Question: When amount was collected for the particular fees type, the invoice row is repeating below the every fees type row, the invoice row need to show only below the paid fees type. Please refer image below.
Controller:
'''
public function issueAdvance($company_id){
if($this->session->userdata("is_active") == 1){
$seedIssue =$this->seed_issue_model->selectFarmer($company_id);
$singlefarmer =$this->seed_issue_model->selectIssueDates($company_id);
$crops = $this->seed_issue_model->get_crop_data(); //Crop
$pc_code = $this->seed_issue_model->get_pc_data(); //Production-Code
$advance_amount =$this->advance_model->getLoanData($company_id);
$paid_installments = $this->advance_model->paidInstallments($company_id);
if ($this->input->server('REQUEST_METHOD') == "GET") {
$data = array(
"page_content" => "advance/view_advance_issue",
"singleFarmer" =>$singlefarmer,
"issueSeed" =>$seedIssue,
"crop_result" =>$crops,
"pc_result" =>$pc_code,
"farmer_loan" =>$advance_amount,
"paid_installments" =>$paid_installments
);
$this->load->view("layout/main_layout",$data);
} else{
}
}
}
'''
Model:
'''
public function getLoanData($company_id){
$query = $this->db->select('a1.farmer_id,a1.advance_id,b1.balance_id,a1.amount,a1.check_no,a1.given_date,a1.due_date,b1.reason,b1.season,b1.mode,b1.balance')
->from('tbl_advance as a1')
->join('tbl_balance as b1', 'b1.advance_id=a1.advance_id')
->where("a1.farmer_id", $company_id)
->order_by('a1.given_date', 'desc')
->get();
$result = $query->result();
return $result;
}
public function paidInstallments($company_id){
$query = $this->db->select('a1.farmer_id,a1.advance_id,b1.balance_id,p1.amount_paid,p1.amount_discount,p1.paying_date,p1.payment_id,p1.payment_mode,p1.description,p1.balance_id')
->from('tbl_pay_amount as p1')
->join('tbl_balance as b1', 'p1.balance_id=b1.balance_id')
->join('tbl_advance as a1', 'b1.advance_id=a1.advance_id','p1.advance_id=a1.advance_id')
->where("a1.farmer_id", $company_id)
->get();
$result = $query->result();
return $result;
}
'''
View of this part code:
'''
<tbody>
<?php
$total_amount = 0;
$total_discount_amount = 0;
$total_balance_amount = 0;
$total_paid_amount = 0;
foreach ($farmer_loan as $key => $balance) {
$discount_amount = 0;
$paid_amount = 0;
$total_amount = $total_amount + $balance->amount;
}
foreach ($farmer_loan as $index => $value) {
if (!empty($value->payment_id)) {
$paid_amount = $paid_amount + $value->amount_paid;
$discount_amount = $discount_amount + $value->amount_discount;
}
?>
<?php
$balance_amount = $value->amount - ($discount_amount + $paid_amount);
$total_balance_amount = $total_balance_amount + $balance_amount;
$total_discount_amount = $total_discount_amount + $discount_amount;
$total_paid_amount = $total_paid_amount + $paid_amount;
if ($balance_amount > 0) {
?>
<tr class="danger font12">
<?php
} else {
?>
<tr class="dark-gray">
<?php
}
?>
<td><input class="checkbox" type="checkbox" name="fee_checkbox"
data-advance_id="<?php echo $value->advance_id ?>"
data-balance_id="<?php echo $value->balance_id ?>"
data-farmer_id="<?php echo $value->farmer_id ?>"></td>
<td><?php echo $value->check_no ?></td>
<td><?php echo $value->amount ?></td>
<td><?php echo $value->reason ?></td>
<td><?php echo $value->season ?></td>
<td> </td>
<td></td>
<td align="left" class="text text-left width85">
<?php
if ($balance_amount == 0) { ?>
<span class="label label-success">Paid</span>
<?php
} else if (((int)$value->balance)==(int)($value->amount)) { ?>
<span class="label label-danger">Unpaid</span>
<?php
} else { ?>
<span class="label label-warning">Partial</span>
<?php
} ?>
</td>
<td></td>
<td><?php echo $value->due_date ?></td>
<td class="text text-center">
<?php echo (number_format($discount_amount, 2, '.', '')); ?></td>
<td class="text text-center">
<?php echo (number_format($paid_amount, 2, '.', '')); ?></td>
<td class="text text-right">
<?php $display_none = "ss-none";
if ($balance_amount > 0) {
$display_none = "";
echo (number_format($balance_amount, 2, '.', ''));
}
?>
</td>
<td><?php echo $value->given_date ?></td>
<td>
<div class="btn-group pull-right amount">
<?php if ($paid_amount != $value->amount ){ ?>
<button type="button"
data-advance_id="<?php echo $value->advance_id; ?>"
data-balance_id="<?php echo $value->balance_id; ?>"
data-farmer_id="<?php echo $value->farmer_id; ?>"
data.title="Collect Amount"
class="btn btn-xs btn-default myCollectFeeBtn <?php echo $display_none; ?>"
data-toggle="modal"
data-target="#myFeesModal">
<i class="fa fa-plus"></i></button>
<?php if($paid_amount == 0.00){ ?>
<button type="button"
data-advance_id="<?php echo $value->advance_id; ?>"
data-balance_id="<?php echo $value->balance_id; ?>"
data-farmer_id="<?php echo $value->farmer_id; ?>"
class="btn btn-xs btn-default myCollectFeeBtn <?php echo $display_none; ?>"
title="Edit Row" data-toggle="modal" data-target="#myFeeModal">
<i class="fa fa-pencil"></i></button>
<button class="btn btn-xs btn-default"
data-advance_id="<?php echo $value->advance_id; ?>"
data-balance_id="<?php echo $value->balance_id; ?>"
data-farmer_id="<?php echo $value->farmer_id; ?>"
title="Delete Row">
<i class="fa fa-remove"></i> </button>
<?php
}
?>
<?php
} else { ?>
<button class="btn btn-xs btn-default"
data-advance_id="<?php echo $value->advance_id; ?>"
data-balance_id="<?php echo $value->balance_id; ?>"
data-farmer_id="<?php echo $value->farmer_id; ?>"
title="Print Row">
<i class="fa fa-print"></i> </button>
<?php
}
?>
</div>
</td>
</tr>
<?php
foreach ($paid_installments as $index => $value) {
?>
<tr class="white-td" id="">
<td align="left"></td>
<td align="left"></td>
<td align="left"></td>
<td align="left"></td>
<td align="left"></td>
<td class="text text-left">
<a href="#" data-toggle="popover" class="detail_popover" > <?php echo $value->payment_id; ?></a>
<div class="fee_detail_popover" style="display: none">
<?php
if ($value->description == "") {
?>
<p class="text text-danger">No Description</p>
<?php
} else {
?>
<p class="text text-info"><?php echo $value->description; ?></p>
<?php
}
?>
</div>
</td>
<td class="text text-left"><?php echo $value->paying_date; ?>
</td>
<td></td>
<td class="text text-left"><?php echo $value->payment_mode; ?></td>
<td></td>
<td class="text text-right"><?php echo (number_format($value->amount_discount, 2, '.', '')); ?></td>
<td class="text text-right"><?php echo (number_format($value->amount_paid, 2, '.', '')); ?></td>
<td></td>
<td></td>
<td class="text text-right">
<div class="btn-group pull-right">
<button class="btn btn-xs btn-default printInv"
data-advance_id="<?php echo $value->advance_id; ?>"
data-balance_id="<?php echo $value->balance_id; ?>"
data-farmer_id="<?php echo $value->farmer_id; ?>"
title="Print Invoice">
<i class="fa fa-print"></i> </button>
</div>
</td>
</tr>
<?php
}
?>
<?php
}
?>
<!-- FOOTER -->
<tr class="box box-solid total-bg">
<td align="left"></td>
<td align="left" class="text text-left">Grand Total</td>
<td class="text text-center">
<?php
echo ('<i class="fa fa-inr"></i>' . number_format($total_amount, 2, '.', ''));
?>
</td>
<td align="left"></td>
<td align="left"></td>
<td align="left"></td>
<td class="text text-left"></td>
<td class="text text-left"></td>
<td class="text text-left"></td>
<td class="text text-left"></td>
<td class="text text-right">
<?php
echo ('<i class="fa fa-inr"></i>' . number_format($total_discount_amount, 2, '.', ''));
?>
</td>
<td class="text text-right">
<?php
echo ('<i class="fa fa-inr"></i>' . number_format($total_paid_amount, 2, '.', ''));
?>
</td>
<td class="text text-right">
<?php
echo ('<i class="fa fa-inr"></i>' . number_format($total_balance_amount, 2, '.', ''));
?>
</td>
<td class="text text-right"></td>
<td></td>
</tr>
</tbody>
'''
I tried in many ways but i am not able to solve it, i m beginner to the full-stack web development please help me to overcome from this issue, now stack overflow is only my hope,need a output like if i paid some amount for the 1st row,the invoice amount row need to be display below that row only. Thanks in advance.

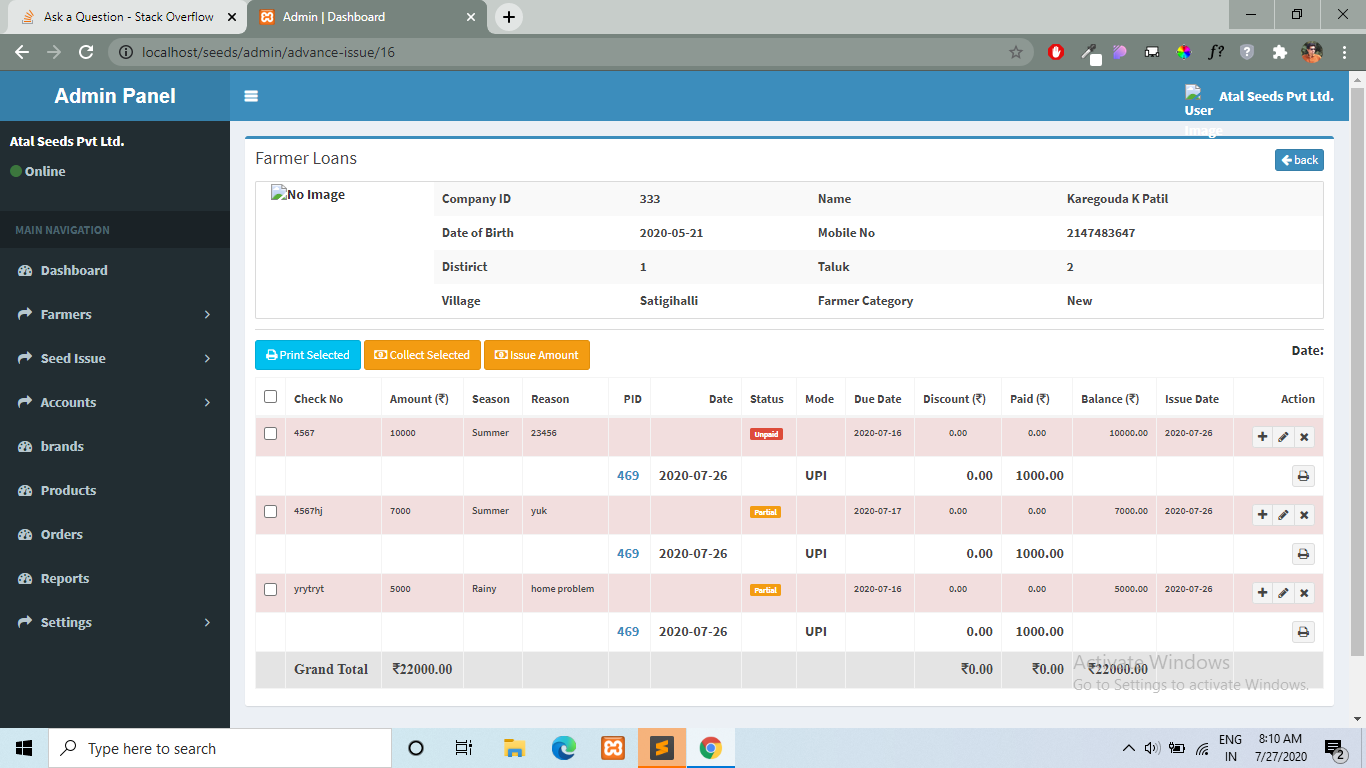
Answer: You are using same variable name '$value' inside 'foreach ($paid_installments as $index => $value)' loop which can collide with outer variable. So change that to some different name like '$pvalue'. And also add one check inside the loop like
'''
foreach ($paid_installments as $index => $pvalue) {
if($value->advance_id != $pvalue->advance_id )
continue;
?>
<tr class="white-td" id="">
<td align="left"></td>
<td align="left"></td>
<td align="left"></td>
<td align="left"></td>
<td align="left"></td>
<td class="text text-left">
<a href="#" data-toggle="popover" class="detail_popover" > <?php echo $pvalue->payment_id; ?></a>
//...
//..
'''